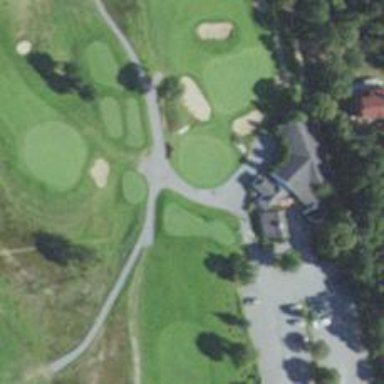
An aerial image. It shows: Path for both roads and golfers.